Question: I have a table showing project names as shown in below image ,

On delete button click, I am passing the selected check-boxes data as array of objects to my controller
'''
[{id:1,name:'Name 8'},{id:2,name:'Name 7'}]
'''
Then deleting the names from the table at the server side. This all works fine but how do i remove the rows from DOM after deleting them?? I went through this <URL> function
In my case i need to remove multiple rows. If ill have to use the splice function in my controller how do i get the index from the selected rows object? Or is there any better way of doing it.
Hope my question is clear!
<URL>
Solution: Well i had to modify @wickY26 answer a bit to suite my scenario. Here is my update <URL>
What i did was , in the delete() change code to
'''
angular.forEach($scope.projects, function (row, index) {
if($scope.projects[index].checked) {
$scope.projects.splice(index,1);
}
});
'''
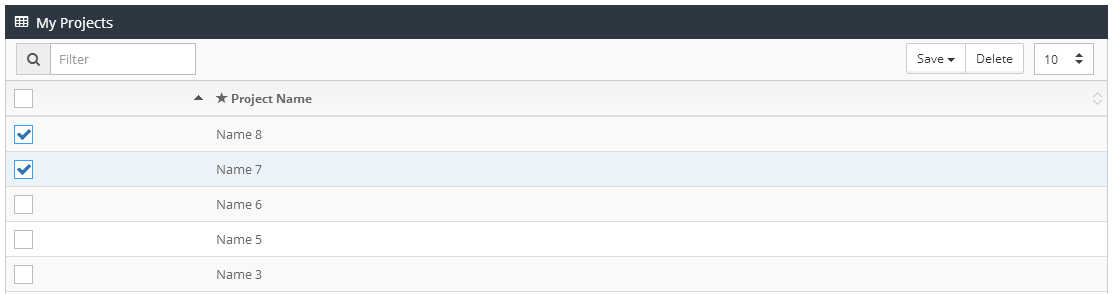
Answer: You can keep selected rows on an object via binding 'checkbox' with ng-model,
so example table html should be like this
'''
<table class="table table-bordered">
<tbody>
<tr ng-repeat="row in data" ng-class="{'success' : tableSelection[$index]}">
<td>
<input type="checkbox" ng-model="tableSelection[$index]" />
</td>
<td ng-repeat="cell in row">
{{cell}}
</td>
</tr>
</tbody>
</table>
'''
and if you define a function in your controller which travel through your data and splice array depends on object boolean values...
after your comment I debug my code and see I cannot remove multiple rows same time, so I look at my code and change some part of it...
at my example you cannot because everytime you an element from 'data' array you for rest, so right way to do it starting from ,
Here new
'''
$scope.removeSelectedRows = function() {
//start from last index because starting from first index cause shifting
//in the array because of array.splice()
for (var i = $scope.data.length - 1; i >= 0; i--) {
if ($scope.tableSelection[i]) {
//delete row from data
$scope.data.splice(i, 1);
//delete rowSelection property
delete $scope.tableSelection[i];
}
}
};
'''
I update my <URL> added comments and some other functionallty as well...